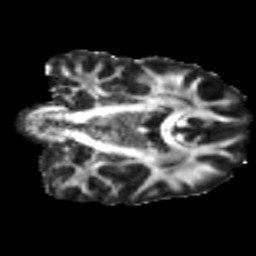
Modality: FA
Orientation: coronal
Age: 46
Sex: male
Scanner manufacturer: siemens
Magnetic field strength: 3 T
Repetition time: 5 s
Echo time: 0.092 s